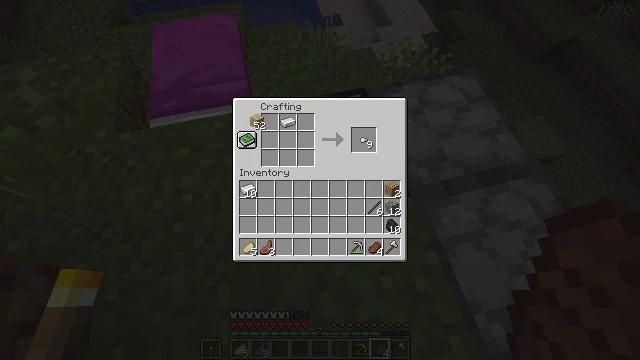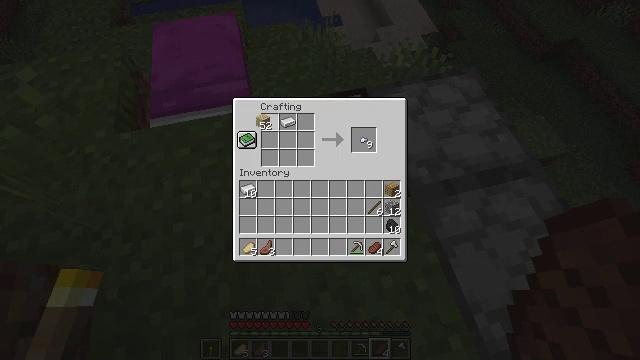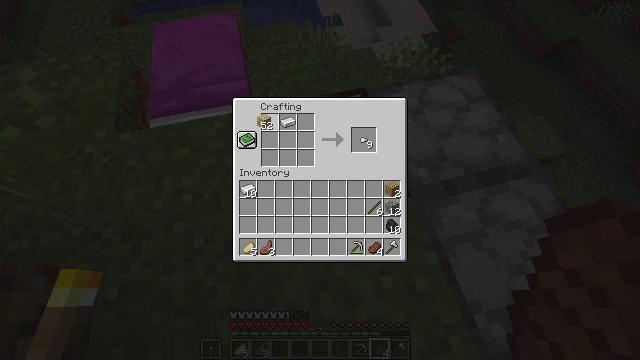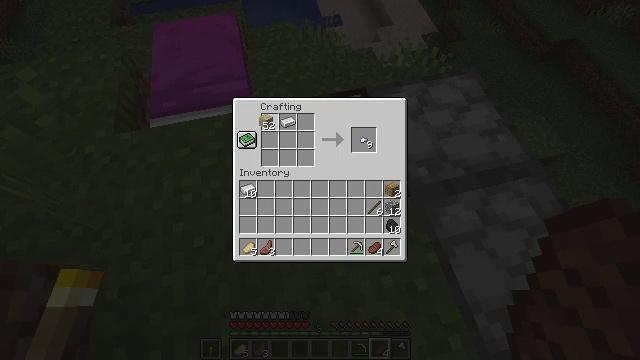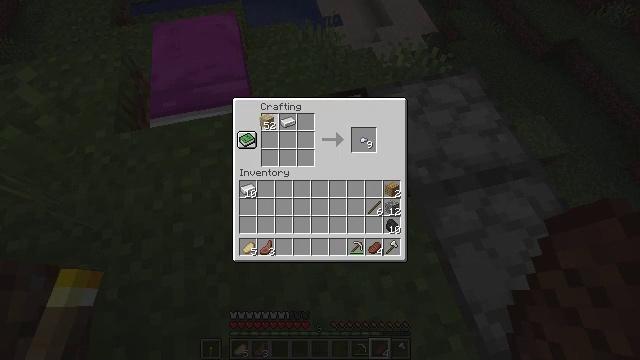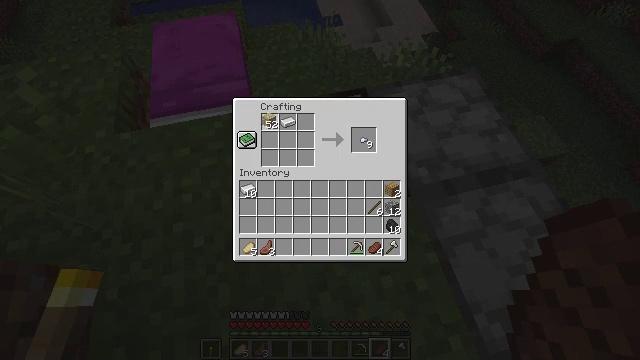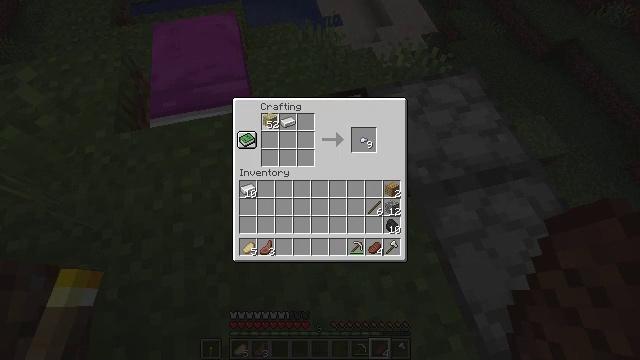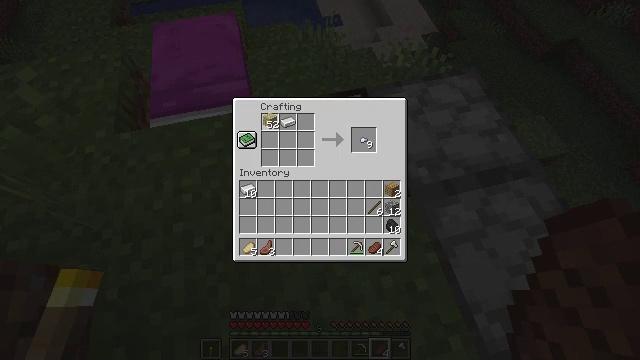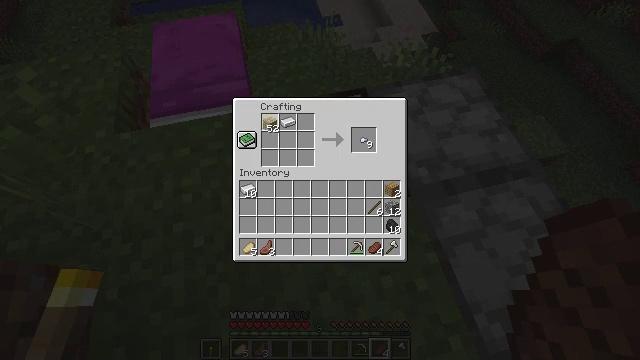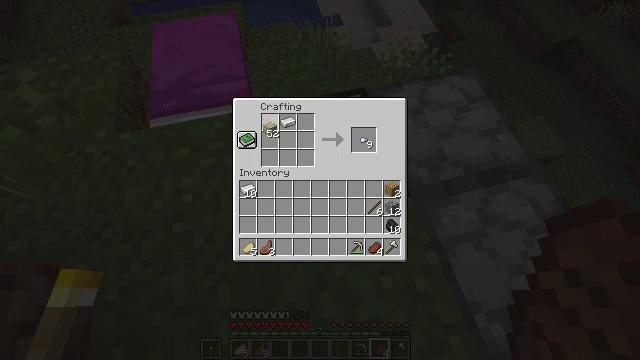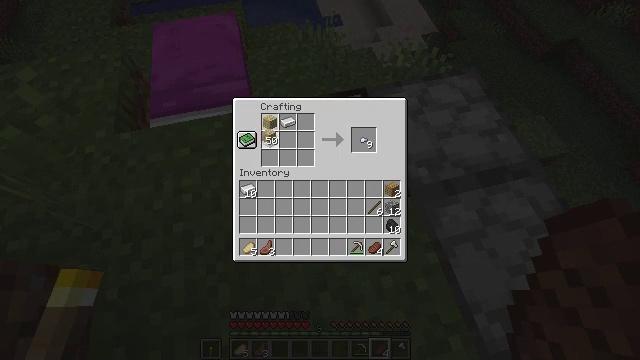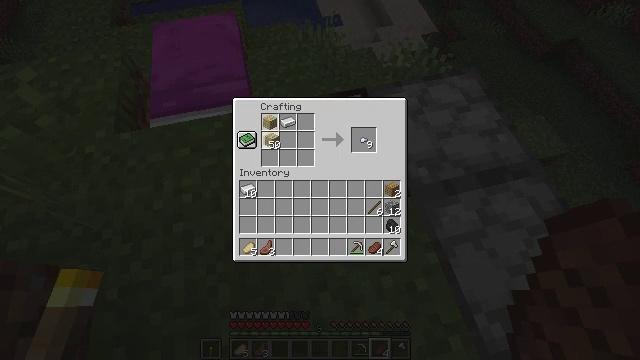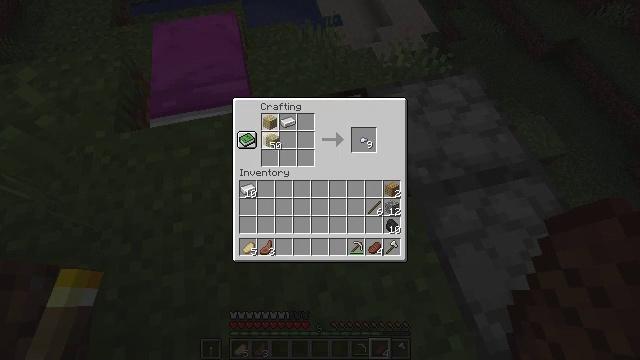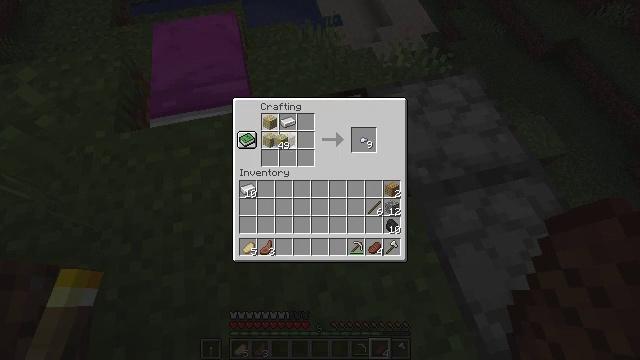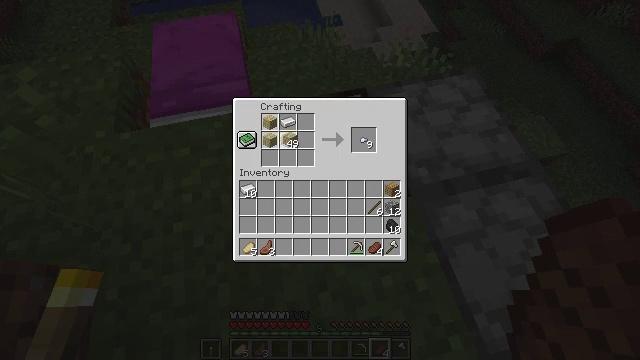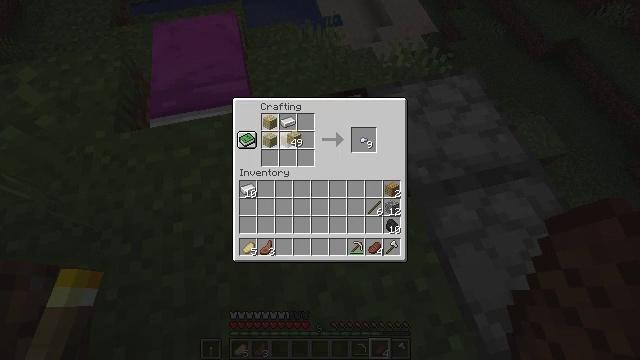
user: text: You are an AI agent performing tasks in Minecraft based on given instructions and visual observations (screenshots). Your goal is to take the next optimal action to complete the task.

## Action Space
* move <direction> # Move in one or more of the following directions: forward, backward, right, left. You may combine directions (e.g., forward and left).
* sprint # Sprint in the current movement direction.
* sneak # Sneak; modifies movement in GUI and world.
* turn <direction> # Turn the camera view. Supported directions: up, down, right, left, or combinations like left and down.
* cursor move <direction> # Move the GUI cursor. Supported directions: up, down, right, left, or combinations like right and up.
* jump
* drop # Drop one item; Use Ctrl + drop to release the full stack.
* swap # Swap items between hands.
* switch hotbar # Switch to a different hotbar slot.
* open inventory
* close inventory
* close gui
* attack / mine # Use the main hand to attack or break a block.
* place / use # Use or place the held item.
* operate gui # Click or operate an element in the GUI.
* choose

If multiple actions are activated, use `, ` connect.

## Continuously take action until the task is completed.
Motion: motion action
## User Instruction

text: Craft a shield with wood and iron.
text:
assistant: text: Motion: no_op
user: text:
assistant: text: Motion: no_op
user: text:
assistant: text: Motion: no_op
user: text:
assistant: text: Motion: no_op
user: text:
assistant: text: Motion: no_op
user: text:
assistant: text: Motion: no_op
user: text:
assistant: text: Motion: choose
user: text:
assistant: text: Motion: choose
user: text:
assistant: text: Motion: choose
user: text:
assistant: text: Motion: choose
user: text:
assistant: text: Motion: choose
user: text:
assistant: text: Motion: choose
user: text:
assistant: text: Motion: cursor move right, choose
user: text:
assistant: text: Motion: cursor move right, choose
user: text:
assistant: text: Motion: choose
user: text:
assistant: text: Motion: choose
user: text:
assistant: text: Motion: choose
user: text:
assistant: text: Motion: choose
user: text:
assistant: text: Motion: choose
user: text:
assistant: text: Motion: choose
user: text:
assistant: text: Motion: choose
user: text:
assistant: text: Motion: choose
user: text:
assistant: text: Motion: choose
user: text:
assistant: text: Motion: choose
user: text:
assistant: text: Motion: no_op
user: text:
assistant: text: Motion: no_op
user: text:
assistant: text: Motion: no_op
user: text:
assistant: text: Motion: no_op
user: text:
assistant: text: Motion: no_op
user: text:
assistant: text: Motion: cursor move down